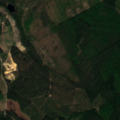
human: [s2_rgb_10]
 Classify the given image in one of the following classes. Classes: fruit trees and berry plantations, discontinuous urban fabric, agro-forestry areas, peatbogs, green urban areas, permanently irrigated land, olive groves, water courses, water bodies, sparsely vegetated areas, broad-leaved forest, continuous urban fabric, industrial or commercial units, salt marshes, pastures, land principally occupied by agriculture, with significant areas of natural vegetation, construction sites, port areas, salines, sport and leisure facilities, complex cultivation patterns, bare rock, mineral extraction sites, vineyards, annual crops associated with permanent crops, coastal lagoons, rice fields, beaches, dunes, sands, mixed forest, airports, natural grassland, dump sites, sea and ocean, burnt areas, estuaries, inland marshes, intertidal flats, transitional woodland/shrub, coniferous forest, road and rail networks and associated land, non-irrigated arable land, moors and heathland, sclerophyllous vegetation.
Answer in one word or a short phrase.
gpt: coniferous forest, mixed forest, transitional woodland/shrub